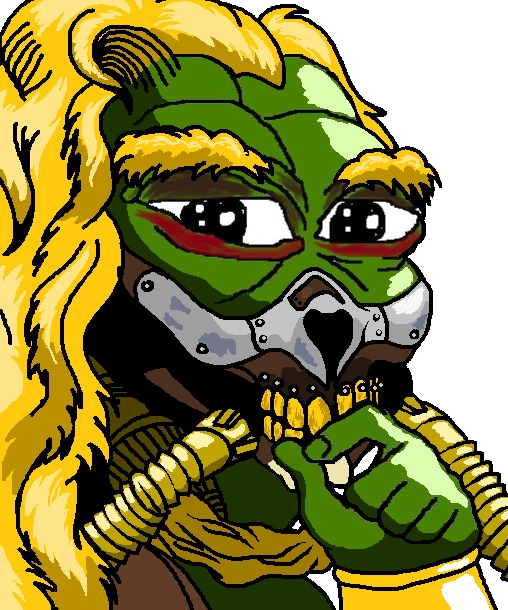
Label: 5_Pepe